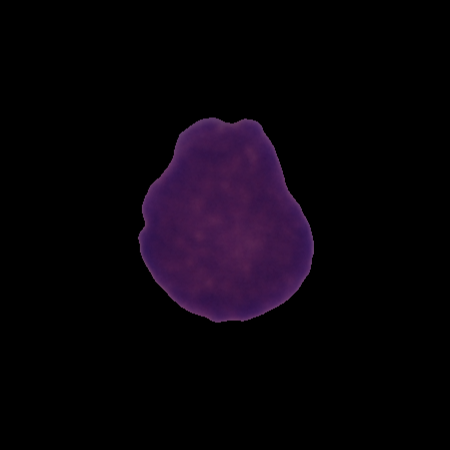
Label: cancer